Question: I'm trying to include an <URL> component.
, inside of a panel from bootstrap, i'm using a node template engine jade, this part of code is where i'm trying to put the chart:
'''
.col-md-7
.row
.col-md-11
.panel.panel-default.content
angularchart(dataset="dataset" schema="schema" options="options")
'''
But the chart is outside the panel, like the image.
Is there a way to fit into the panel?
Thanks.
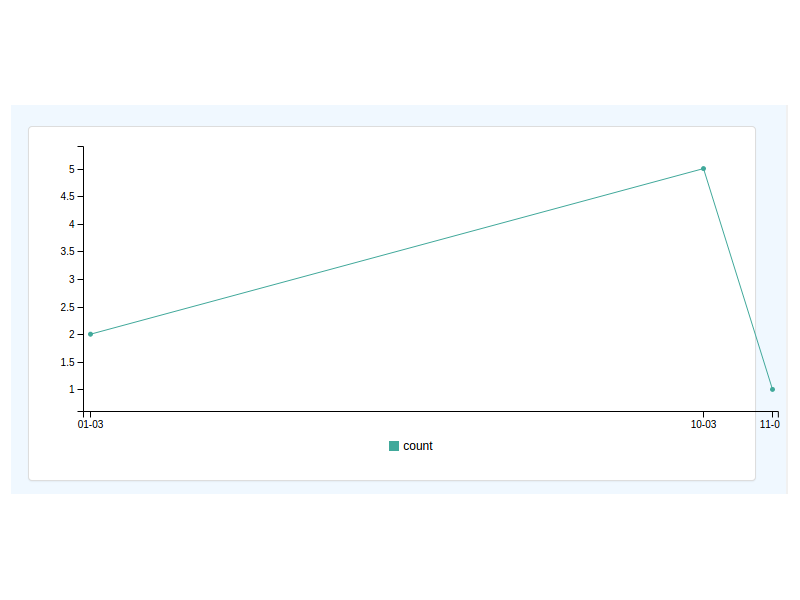
Answer: Make sure the styles for the '<angularchart>' tag are set:
'''
angularchart {
display: block;
position: relative;
}
'''
The current release includes these styles inline. Check out the <URL> to switch to this improved version.